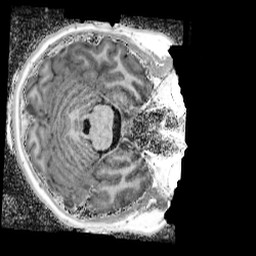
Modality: UNIT1_denoised
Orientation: axial
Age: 13
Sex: female
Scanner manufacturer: siemens
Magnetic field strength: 3 T
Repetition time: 4 s
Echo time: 0.00299 s